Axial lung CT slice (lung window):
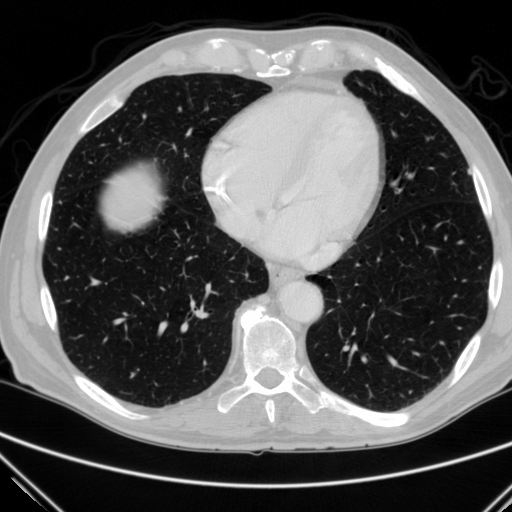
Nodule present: yes
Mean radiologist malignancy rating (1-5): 3